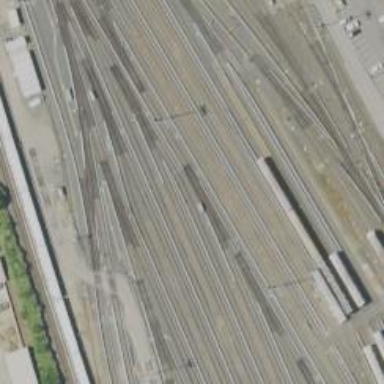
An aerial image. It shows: Electrified rail service yard.